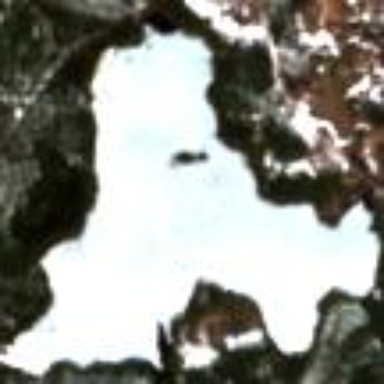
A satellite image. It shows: Serene lake surrounded by nature.